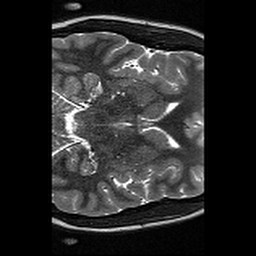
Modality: T2w
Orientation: axial